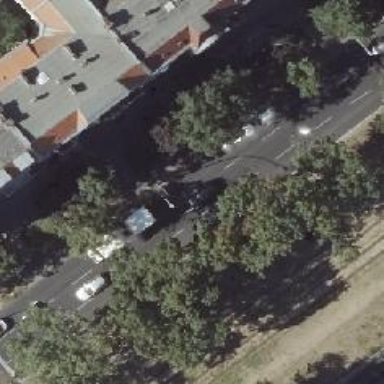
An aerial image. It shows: Beautiful avenue lined with deciduous broadleaved trees.